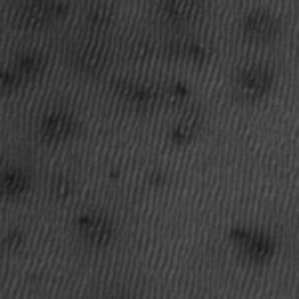
Label: frost